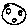
Label: moon